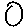
Label: circle